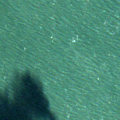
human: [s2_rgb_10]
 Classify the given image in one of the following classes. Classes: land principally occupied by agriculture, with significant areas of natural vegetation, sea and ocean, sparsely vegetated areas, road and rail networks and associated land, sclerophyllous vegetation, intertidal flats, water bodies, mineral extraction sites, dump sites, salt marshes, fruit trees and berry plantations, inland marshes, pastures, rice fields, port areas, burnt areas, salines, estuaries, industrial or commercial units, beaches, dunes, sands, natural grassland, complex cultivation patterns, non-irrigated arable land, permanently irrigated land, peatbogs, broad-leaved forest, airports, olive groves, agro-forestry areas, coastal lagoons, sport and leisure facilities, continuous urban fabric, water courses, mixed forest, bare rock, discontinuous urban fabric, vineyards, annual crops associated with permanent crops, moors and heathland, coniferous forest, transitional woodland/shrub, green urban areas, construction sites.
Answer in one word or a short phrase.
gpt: sea and ocean